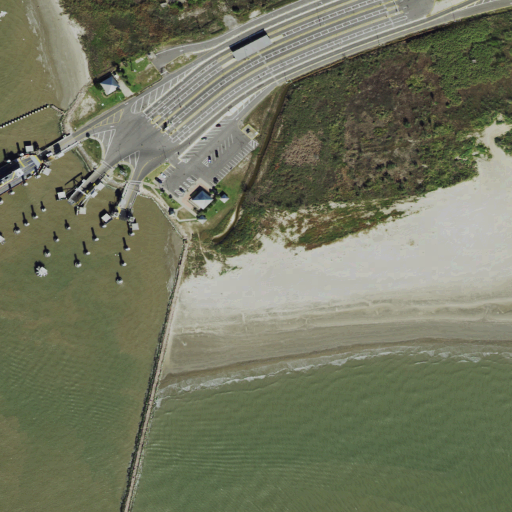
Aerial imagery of cape in Texas named Point Bolivar containing open water, barren land, herbaceous wetlands, high intensity development, medium intensity development, grassland, and low intensity development